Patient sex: M
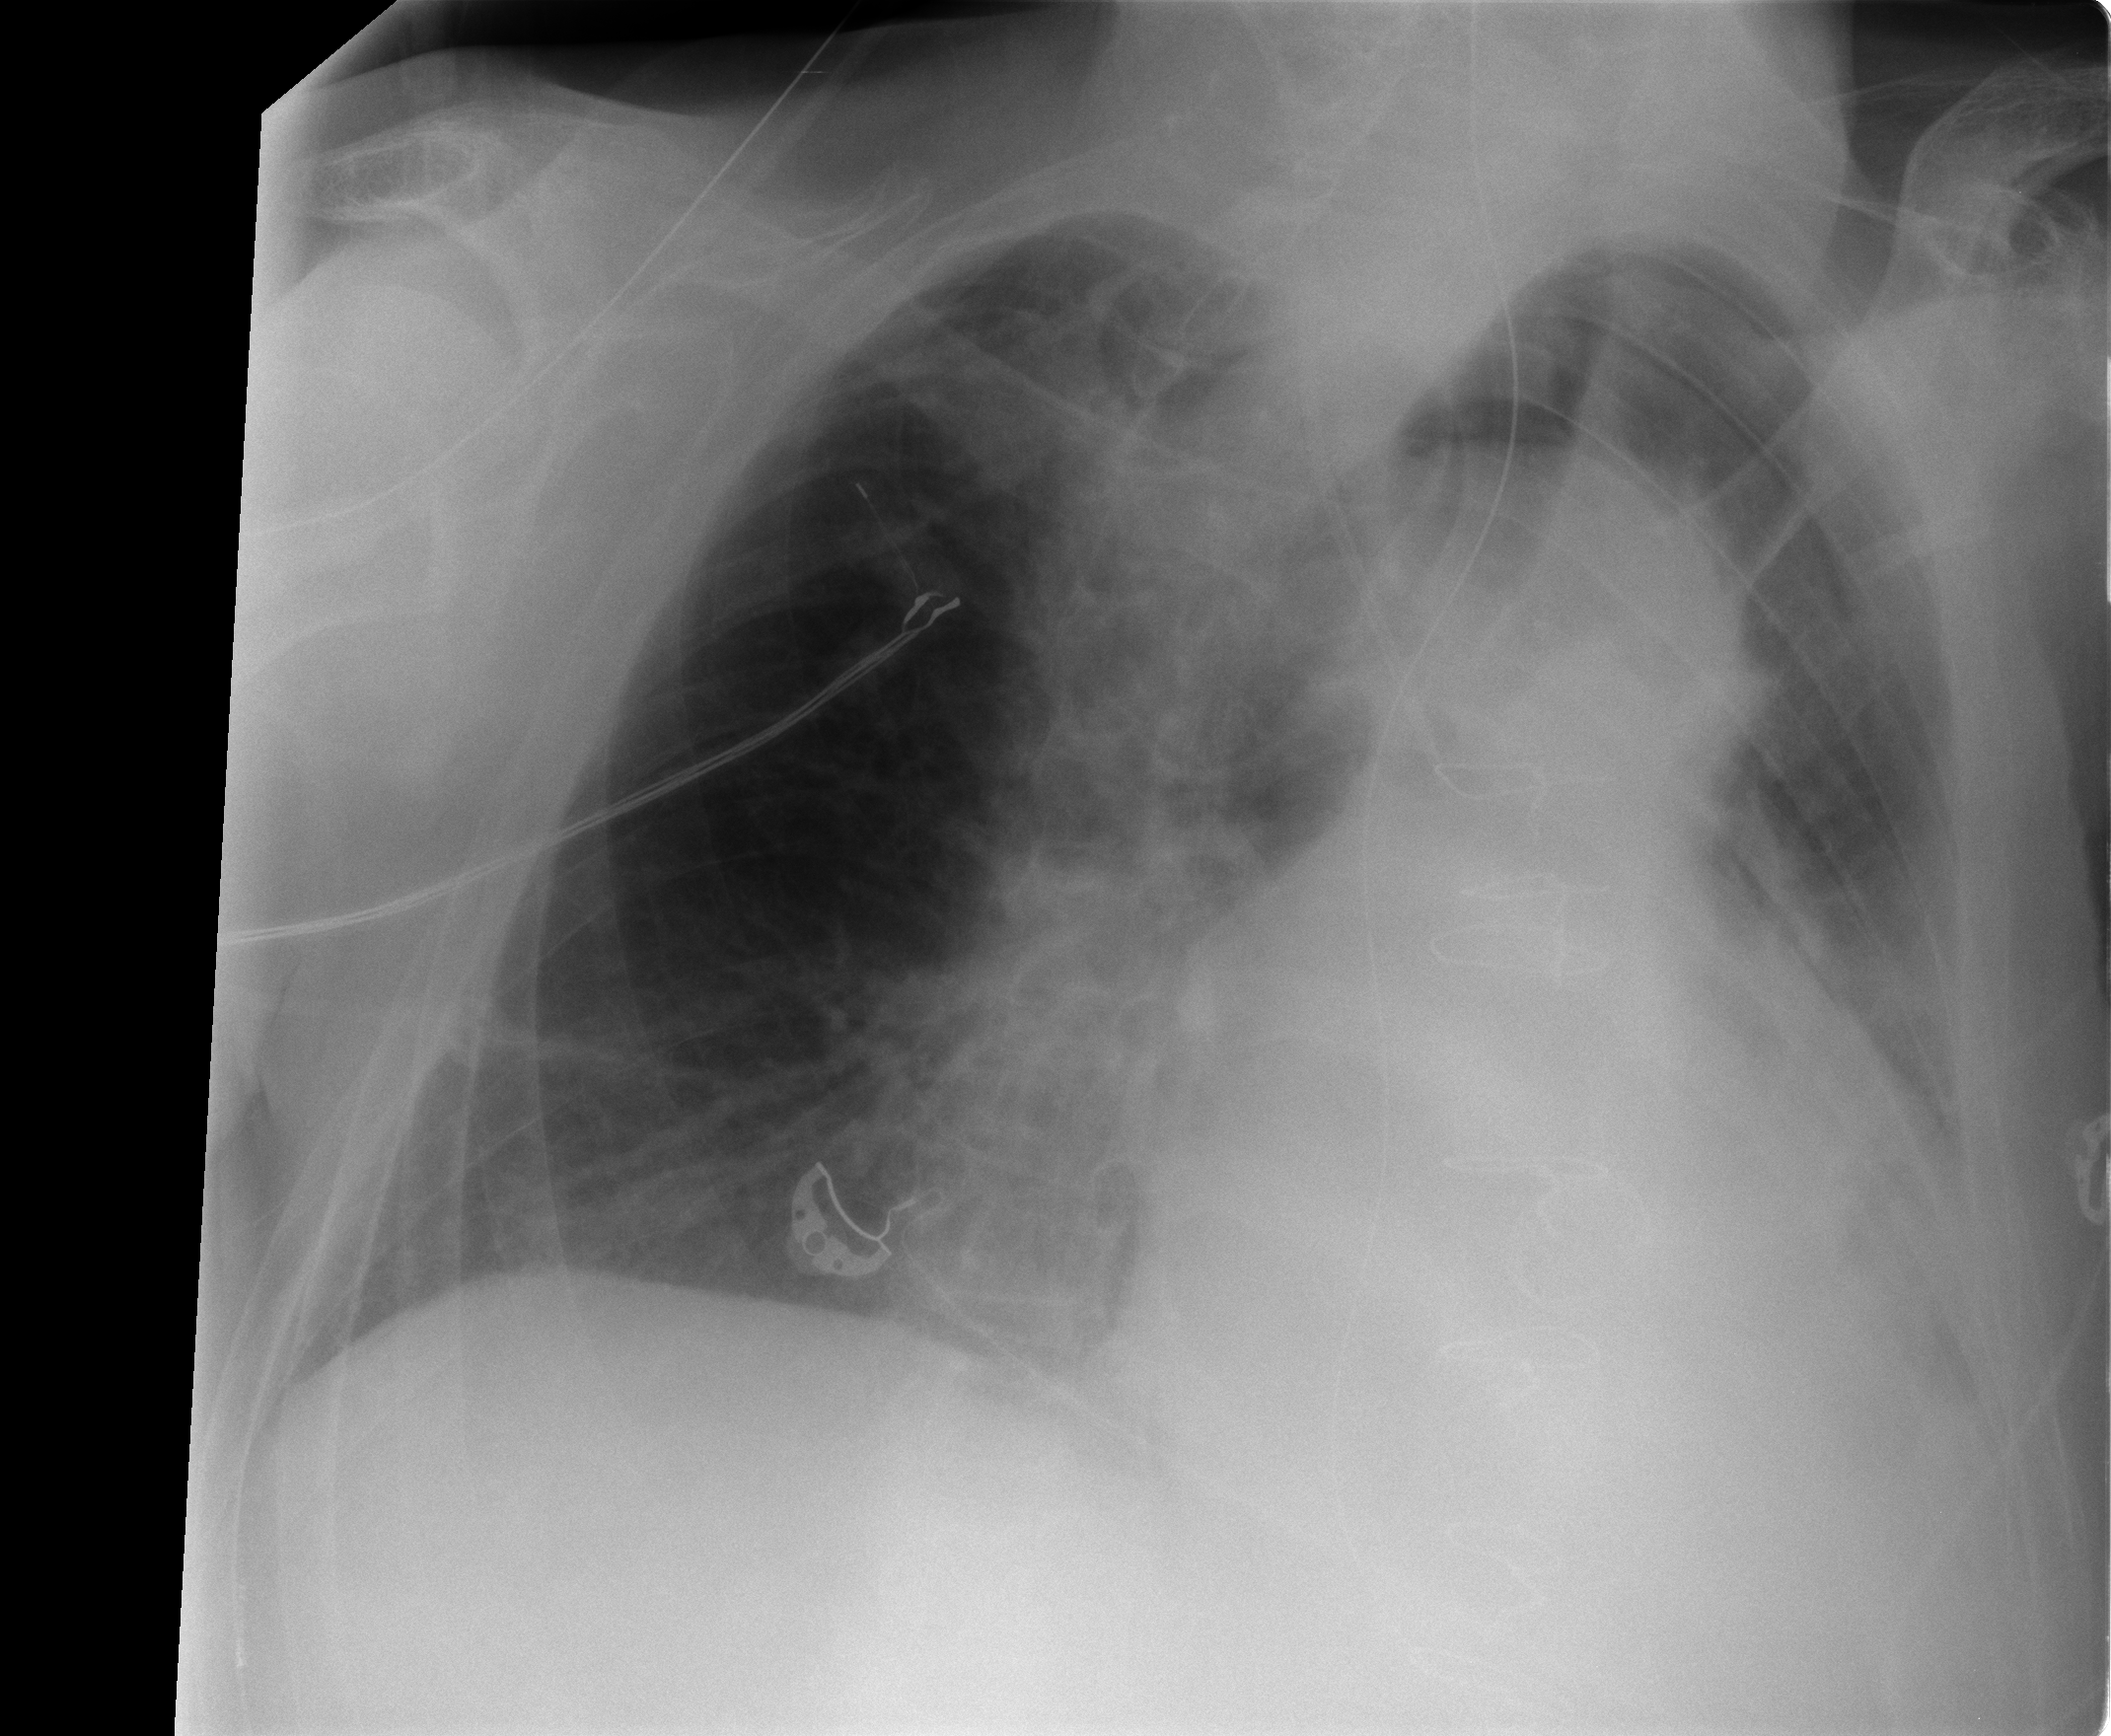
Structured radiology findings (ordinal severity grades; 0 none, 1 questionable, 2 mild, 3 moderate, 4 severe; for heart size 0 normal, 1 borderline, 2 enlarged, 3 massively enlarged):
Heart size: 1
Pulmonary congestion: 0
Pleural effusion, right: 0
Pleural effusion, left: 3
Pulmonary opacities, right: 2
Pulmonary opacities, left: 0
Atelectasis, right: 0
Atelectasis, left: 2